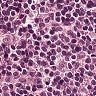
Metastatic tissue present: no